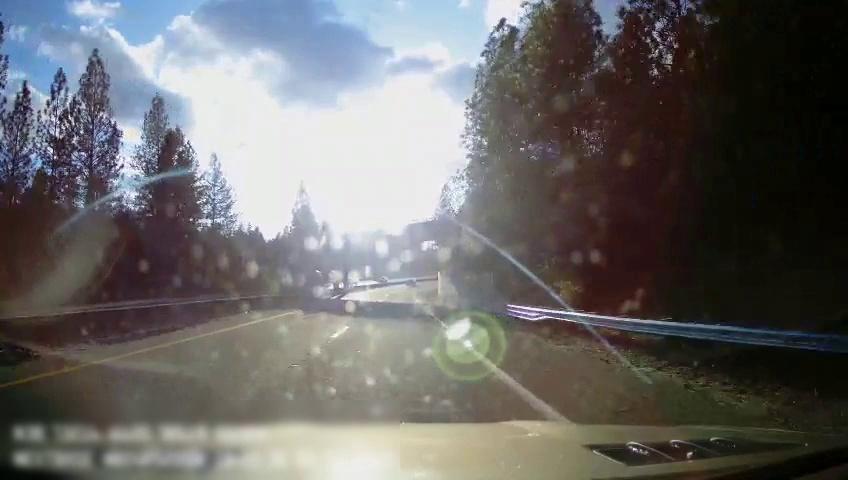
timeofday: Day
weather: Sunny
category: Drivable Space
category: Drivable Space
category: Lanes | Alternate Lane
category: Lanes | Current Lane
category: Lanes | Alternate Lane